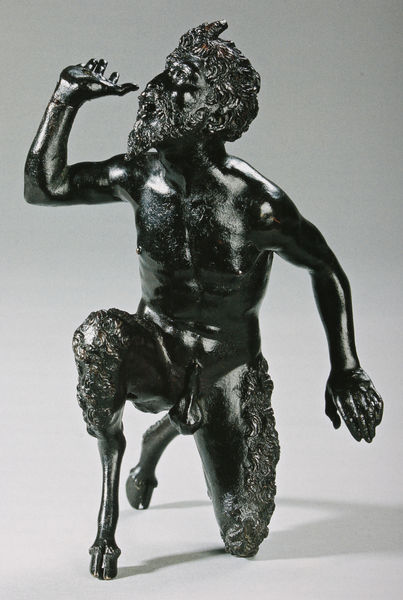
Titel: Kniender Satyr
Künstler: Severo da Ravenna
Standort: Modena
Institution: Galleria Estense
Schlagwörter: akt, dunkel, hand, kopf, körper, mann, nackt, schatten, brust, finger, geste, haar, hell, licht, mund, profil, schwarz, blick, tier, bart, trinken, trinkend, arme, gesicht, halten, mensch, pelz, stein, horn, hände, figur, haare, pose, locken, renaissance, pferd, skulptur, statue, beine, fell, huf, hufe, bein, italien, haltung, hands, men, black, face, grey, hair, old, büste, glanz, glänzen, metall, palm, bauch, bronze, granit, plastik, brustwarzen, geschlecht, knie, foto, fotografie, oben, penis, lockig, knien, hufen, photo, profile, teufel, bacchus, centaur, greek, man, mythology, naked, nude, roman, satyr, faun, heben, kentaur, pan, zentauer, zentaur, knieend, kniend, feet, male, metal, hörner, trinker, black and white, expression, bock, fur, mouth, gegenstand, objekt, beard, cock, devil, myth, ziegenbock, bocksbeine, pferdefuss, ziege, behaarung, monument, raise, sculpture, breast, muskulatur, marble, bronzetto, erhobene hand, klauen, mischung, human, arms, andrea, art, bend, glied, animal, balls, legs, horse, fingers, god, phallus, chest, figure, behaart, crouch, strong, hoof, horns, asian, capricorn, goat, hooves, sheep, kniet, lamb, wool, carving, gesture, kneeling, indian, transformation, gott, body, evil, goatee, drinking, haate, brusthaare, beast, minotaur, muscle, erektion, bone, bones, genitalien, moustache, bronzestatuette, zentau, knee, posed, bocksbein, ziegenbeine, riccio, gehobener arm, pfaun, ruft, trinkende, singing, fawn, dick, looking up, kneel, knees, rodin, holding, bocksfuß, raised, wild, strength, leonardo, guss, nanija, torso, bear, mystik, myghology, erigiert, abdomen, belly, curly, blake, goatfooted, legend, genitals, errect, erect, foreign, genitalia, surprise, expressive, humanism, gestalt, awkward pose, half-kneeling, straight-on, hairy, faunus, heathen, smooth, sclupture, polished, onyx, deity, posing, furry, priapus, satiro, half beast, testicles, scrotum, half-man, half-goat, ziehge, gebückt, black fawn kneeling, fawn drinkig, priapis, willy, centor, man-horse, shiney, goat legs, man torso, panpipes, kneeeling, poised, shest, tatus, catyr, shablam